Interaction volume radius: 5 \u00c5
Interaction volume height: 15 \u00c5
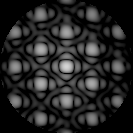
Disorder parameter: 0.1197